Question: this is my css
'''
.newsContent {
position: relative;
background-color: red;
min-height: 200px;
width: 300px;}
'''

How can I not bypass the border of div?
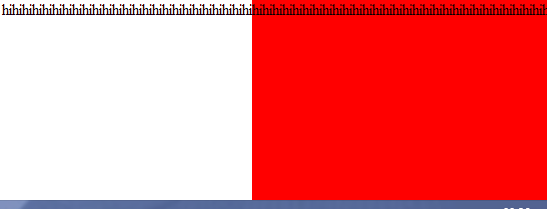
Answer: There is a new CSS3 property which does what you need.
'''
word-wrap: break-word;
'''